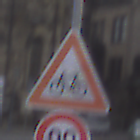
Verkehrszeichen: RadverkehrRechts
Zusatzzeichen unten: Geschwindigkeit90
Umgebung: Outdoor, Urban
Tageszeit: MorningAfternoon
Wetter: PartlyCloudy
Licht: Natural
Jahreszeit: NotSpecified
Kontrast: LowContrast